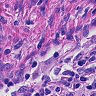
Metastatic tissue present: no